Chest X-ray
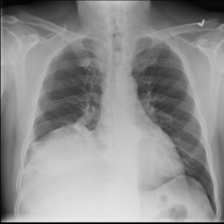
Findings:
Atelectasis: positive
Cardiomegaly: negative
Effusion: negative
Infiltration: positive
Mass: negative
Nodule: negative
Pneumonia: negative
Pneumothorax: negative
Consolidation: negative
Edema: negative
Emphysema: negative
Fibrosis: negative
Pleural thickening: negative
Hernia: negative